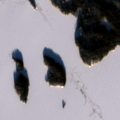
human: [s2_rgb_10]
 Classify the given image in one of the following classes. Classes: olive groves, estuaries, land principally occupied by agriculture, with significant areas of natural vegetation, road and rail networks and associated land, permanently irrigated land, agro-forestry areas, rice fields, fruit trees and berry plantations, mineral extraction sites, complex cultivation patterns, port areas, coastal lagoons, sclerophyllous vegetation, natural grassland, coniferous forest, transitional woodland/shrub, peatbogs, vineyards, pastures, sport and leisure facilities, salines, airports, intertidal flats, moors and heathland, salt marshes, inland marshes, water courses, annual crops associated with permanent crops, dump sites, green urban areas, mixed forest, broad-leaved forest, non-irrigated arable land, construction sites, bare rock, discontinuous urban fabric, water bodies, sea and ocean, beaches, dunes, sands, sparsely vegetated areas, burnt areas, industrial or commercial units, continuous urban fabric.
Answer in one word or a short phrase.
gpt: coniferous forest, water bodies